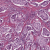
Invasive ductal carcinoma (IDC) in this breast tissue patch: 1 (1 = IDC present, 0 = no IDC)